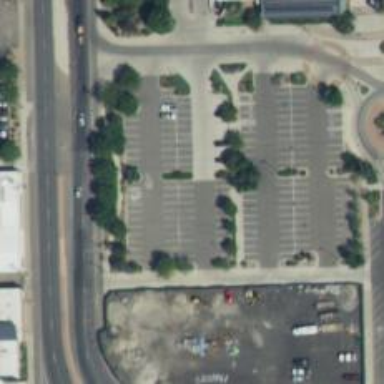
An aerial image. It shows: Parking space.